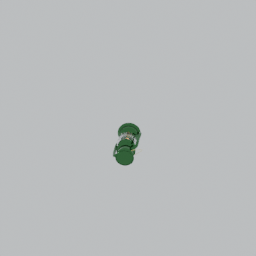
Label: lighting